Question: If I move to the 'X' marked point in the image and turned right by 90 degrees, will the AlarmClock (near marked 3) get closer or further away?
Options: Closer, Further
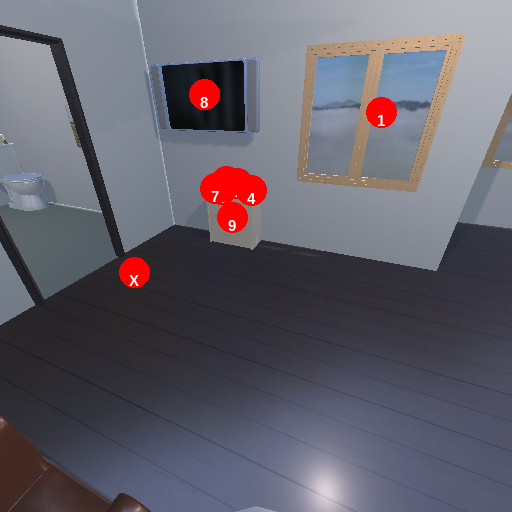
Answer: Closer